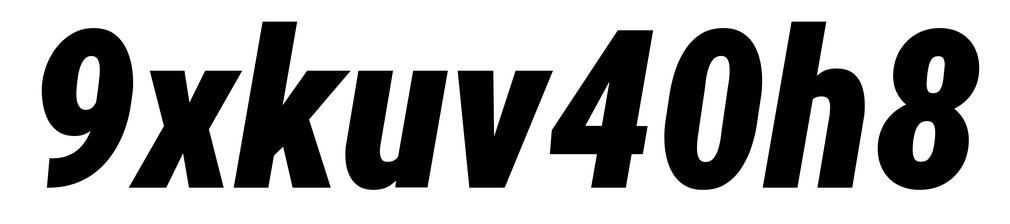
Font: Roboto-Italic_Condensed_Black_Italic